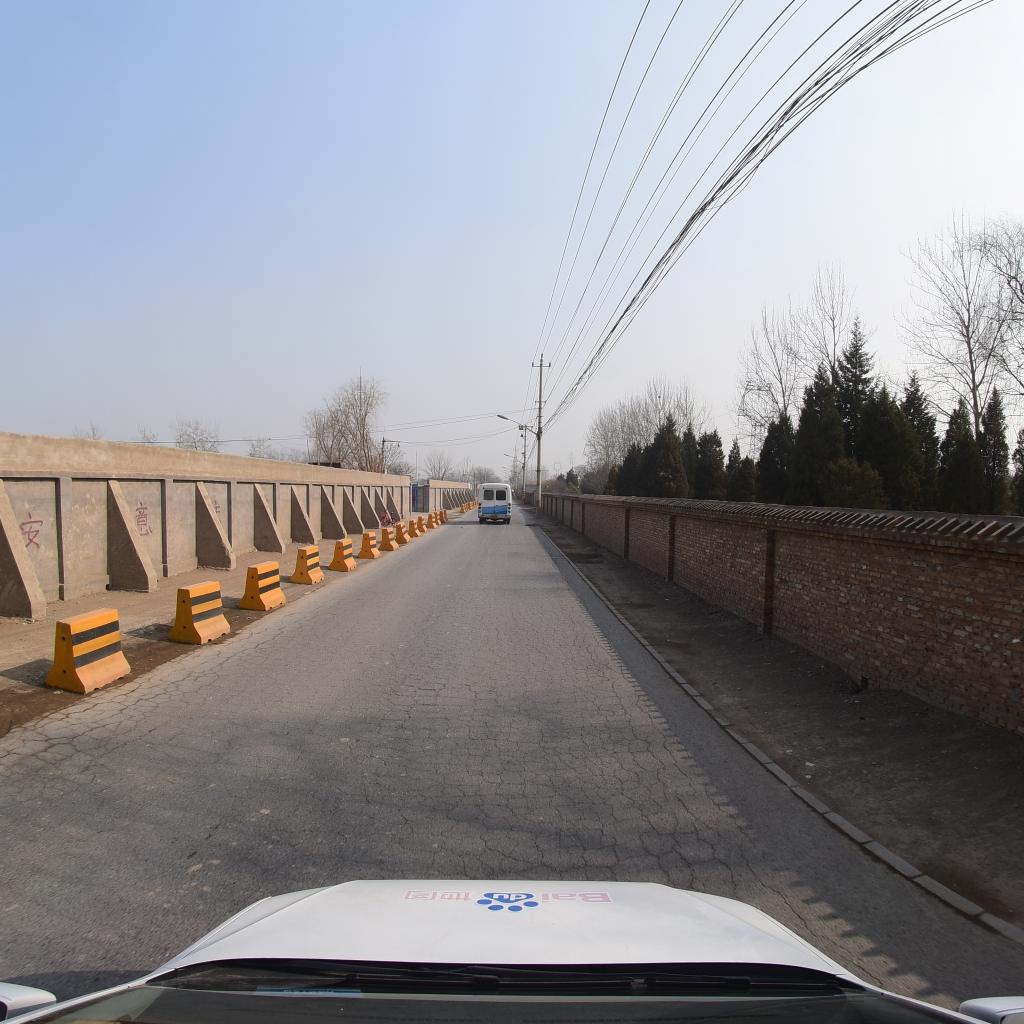
Region: Fengtai
Road damage annotations: alligator crack